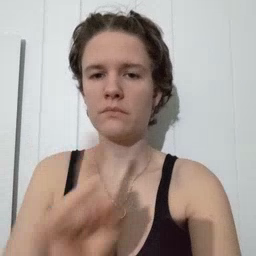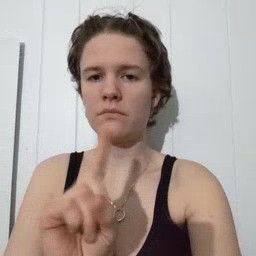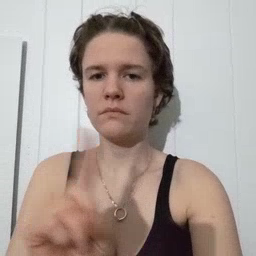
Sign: where